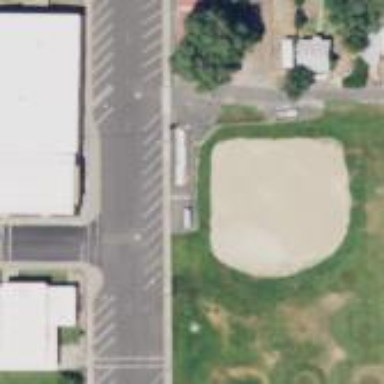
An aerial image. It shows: Baseball pitch for leisure and sports activities.